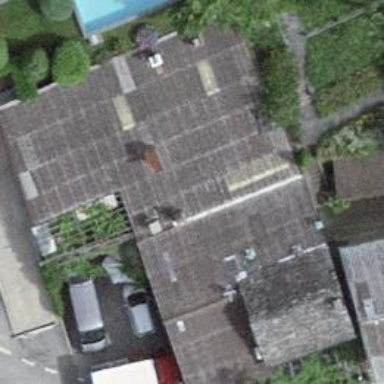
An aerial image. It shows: Detached restaurant with gabled roof shape.